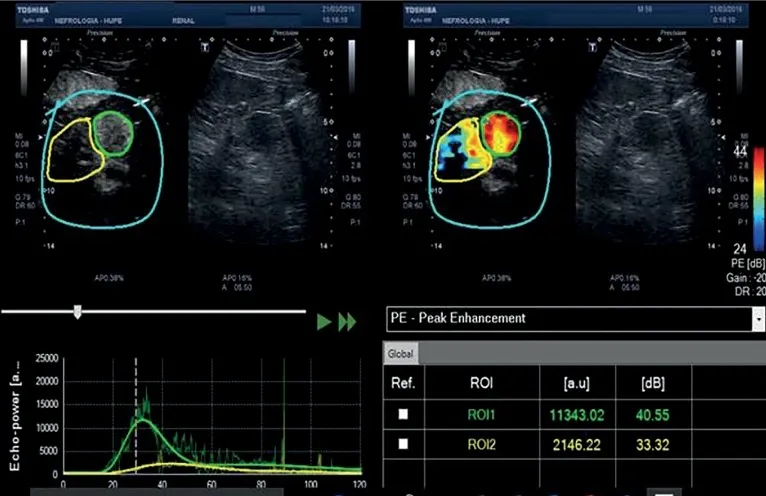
(CEUS) - Quantitative analysis with time-intensity curve. In the
arterial phase, the mass was considered hypervascular when compared to
the remaining parenchyma.
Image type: radiology (ultrasound)